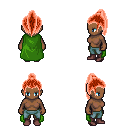
a pixel art fantasy rpg character, female body template, human, dark skin, green cape, teal pants, red long topknot hairstyle, maroon shoes, four views (front, back, left, right), 2x2 character sprite sheet, small pixel art, hard edges, no anti-aliasing